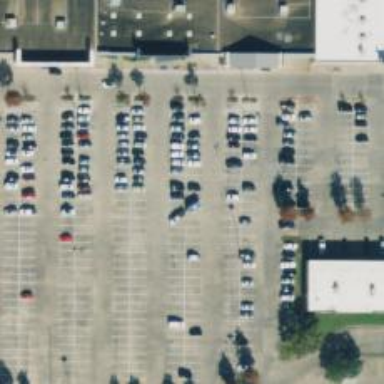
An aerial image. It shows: Parking space is available.